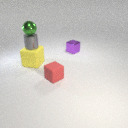
small green metal sphere above large yellow rubber cube